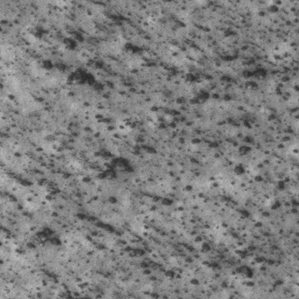
Label: frost